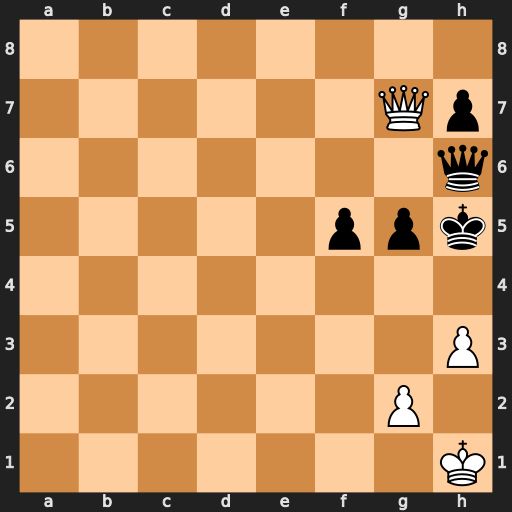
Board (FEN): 8/6Qp/7q/5ppk/8/7P/6P1/7K
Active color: w
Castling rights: -
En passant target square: -
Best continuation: g4+ fxg4 hxg4+ Kxg4+ Qxh6